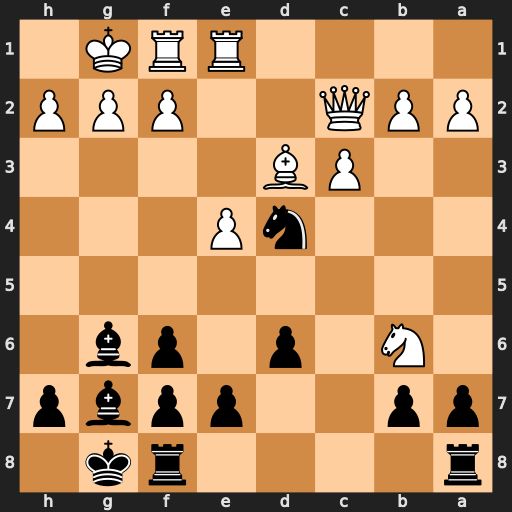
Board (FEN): r4rk1/pp2ppbp/1N1p1pb1/8/3nP3/2PB4/PPQ2PPP/4RRK1
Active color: b
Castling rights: -
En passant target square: -
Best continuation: Nxc2 Bxc2 axb6